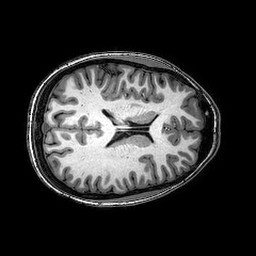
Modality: T1w
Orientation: axial
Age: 21
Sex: female
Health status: healthy
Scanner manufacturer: philips
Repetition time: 0.008151 s
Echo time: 0.00374 s